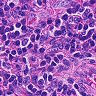
Metastatic tissue present: no